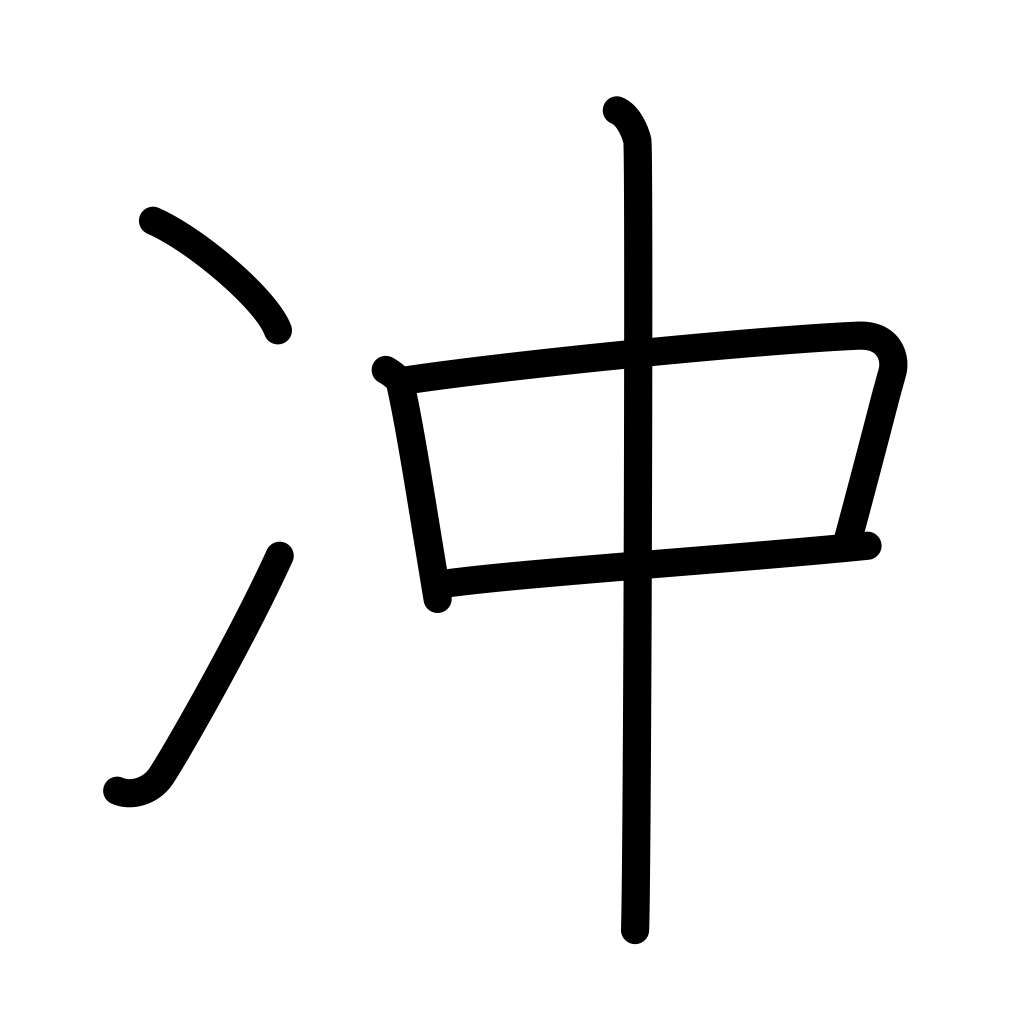
Meaning: offing, open sea, rise high into sky